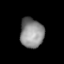
Tissue: lung
Cell type: Epithelial cells
Senescence score: 0.5519
Nuclear area (px): 680
Mean DAPI intensity: 139.763